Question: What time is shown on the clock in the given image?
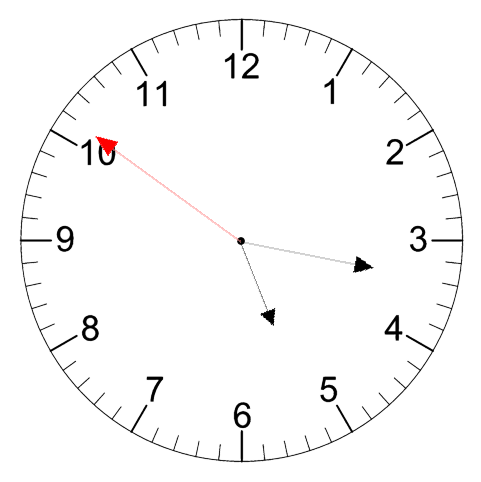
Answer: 05:16:51